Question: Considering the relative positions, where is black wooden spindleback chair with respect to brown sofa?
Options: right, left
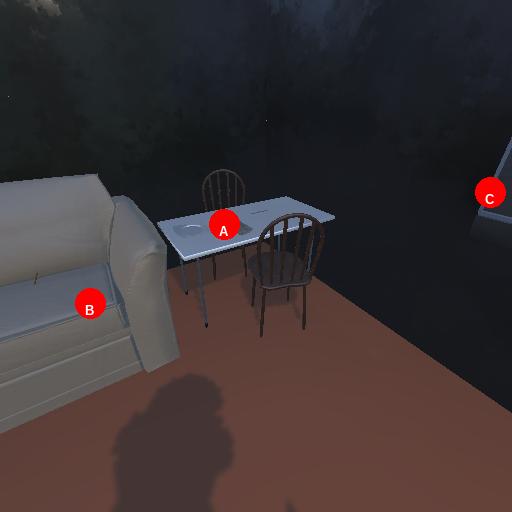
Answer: right